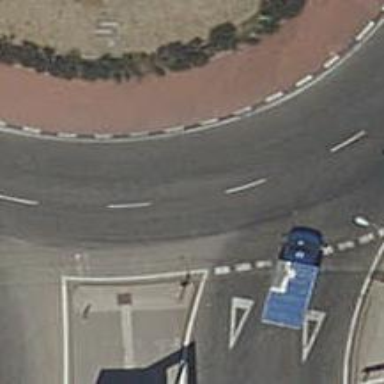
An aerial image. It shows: Secondary road leading to roundabout.